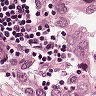
Metastatic tissue present: yes